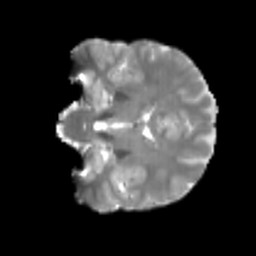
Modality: T2w
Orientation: coronal
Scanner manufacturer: siemens
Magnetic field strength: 3 T
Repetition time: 4 s
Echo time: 0.0594 s